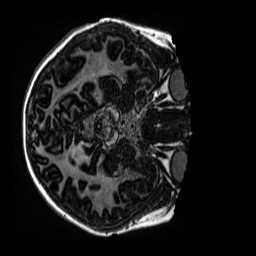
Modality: MP2RAGE
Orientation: axial
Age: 9
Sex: female
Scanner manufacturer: siemens
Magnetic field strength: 3 T
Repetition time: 4 s
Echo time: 0.00299 s